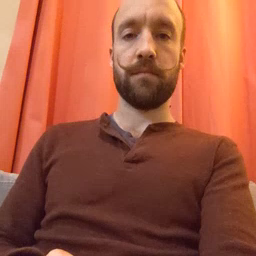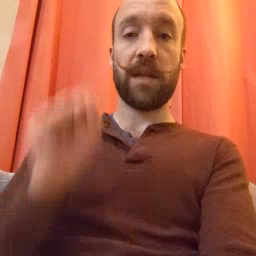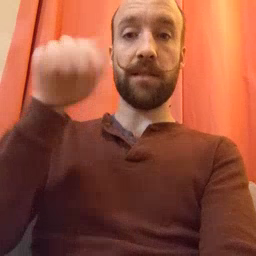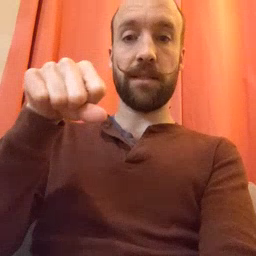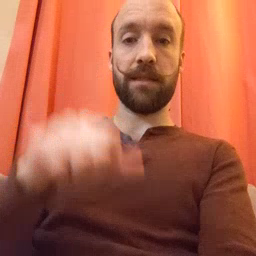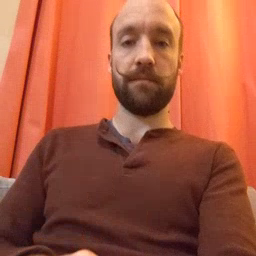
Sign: yes